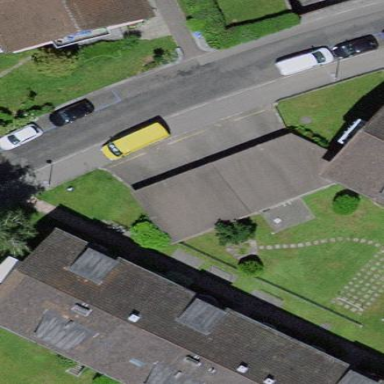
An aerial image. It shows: Garages with flat roofs.